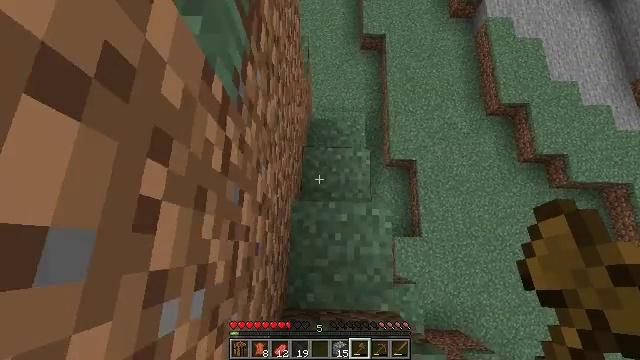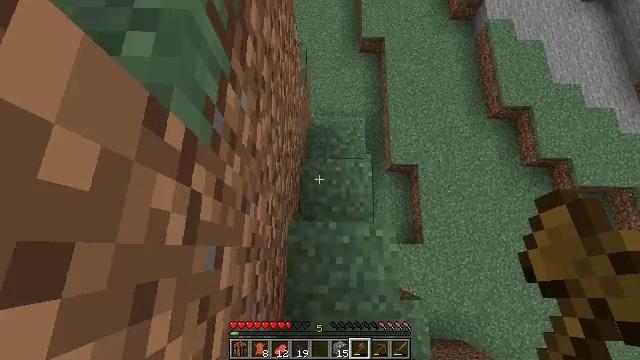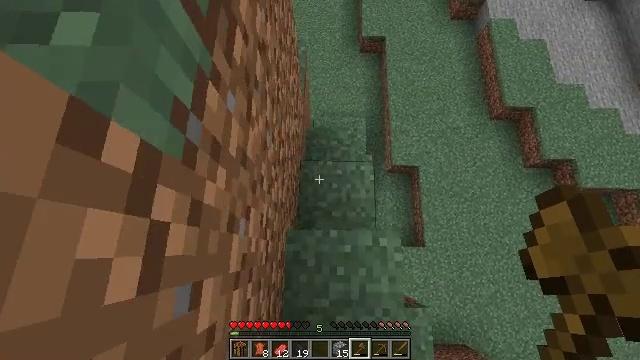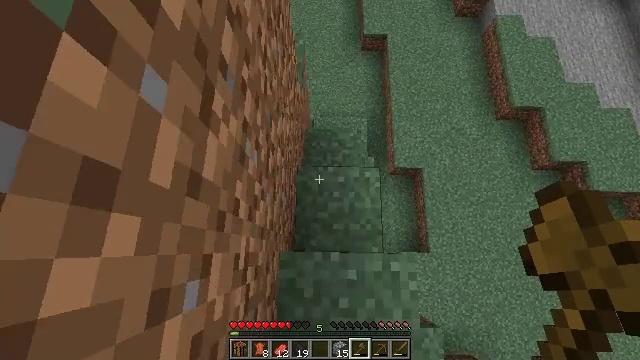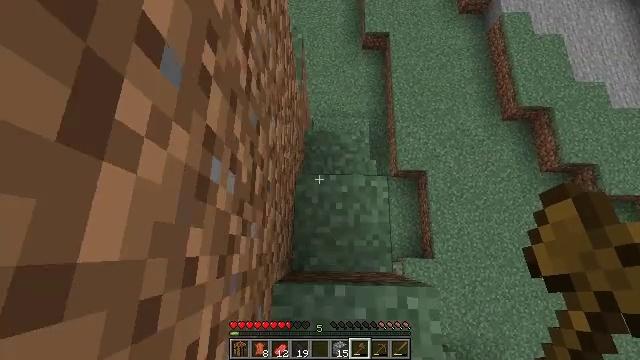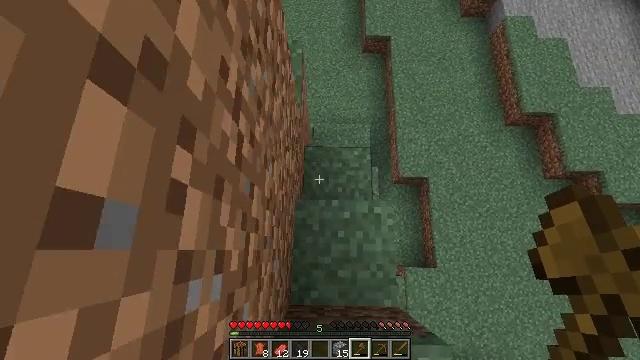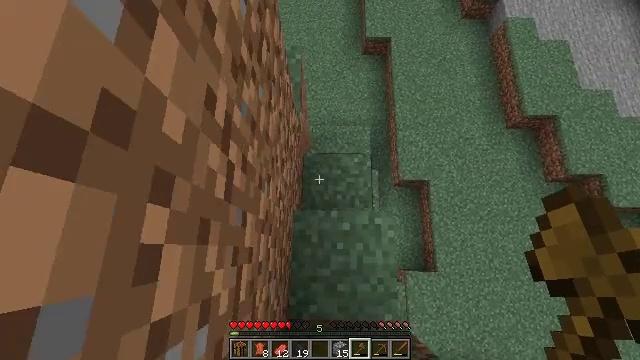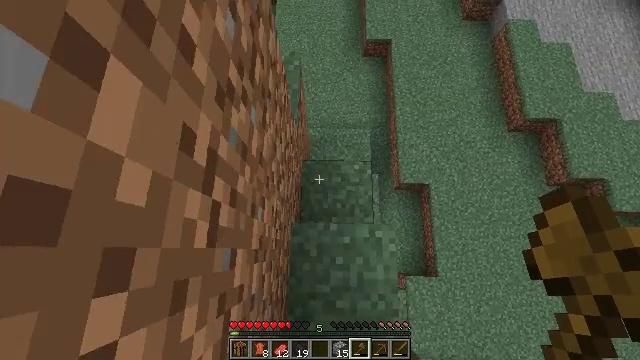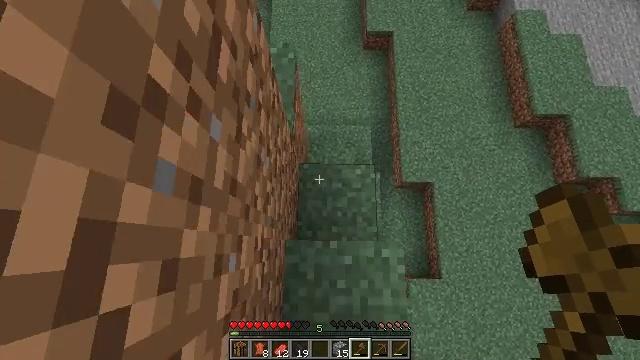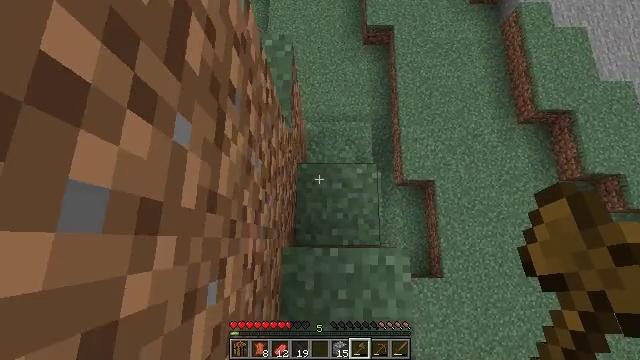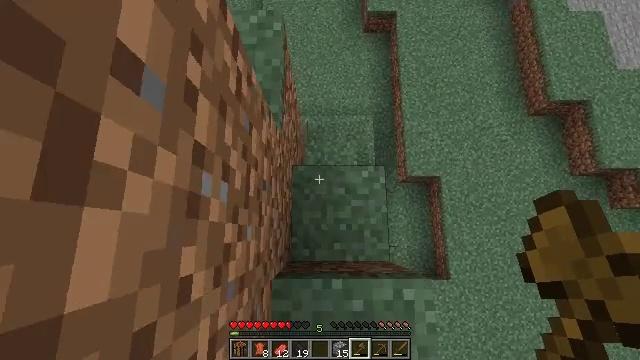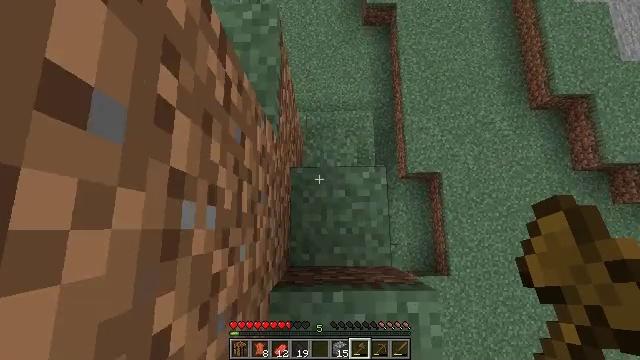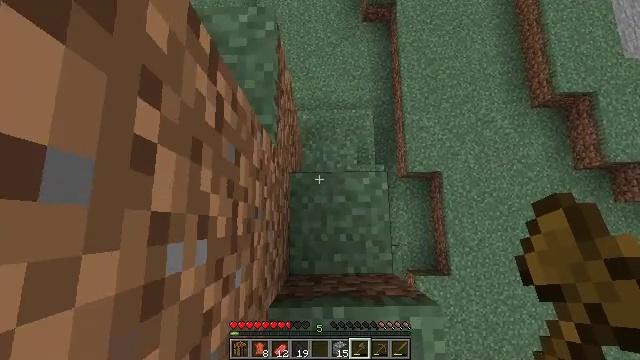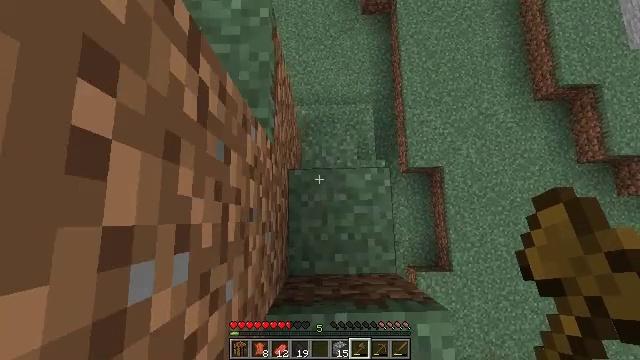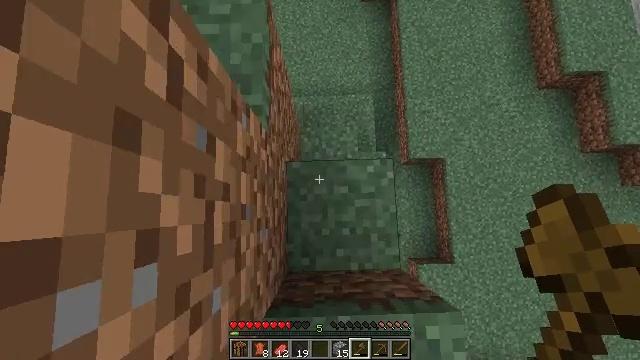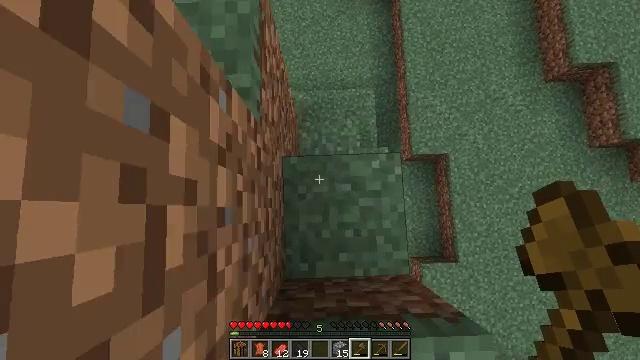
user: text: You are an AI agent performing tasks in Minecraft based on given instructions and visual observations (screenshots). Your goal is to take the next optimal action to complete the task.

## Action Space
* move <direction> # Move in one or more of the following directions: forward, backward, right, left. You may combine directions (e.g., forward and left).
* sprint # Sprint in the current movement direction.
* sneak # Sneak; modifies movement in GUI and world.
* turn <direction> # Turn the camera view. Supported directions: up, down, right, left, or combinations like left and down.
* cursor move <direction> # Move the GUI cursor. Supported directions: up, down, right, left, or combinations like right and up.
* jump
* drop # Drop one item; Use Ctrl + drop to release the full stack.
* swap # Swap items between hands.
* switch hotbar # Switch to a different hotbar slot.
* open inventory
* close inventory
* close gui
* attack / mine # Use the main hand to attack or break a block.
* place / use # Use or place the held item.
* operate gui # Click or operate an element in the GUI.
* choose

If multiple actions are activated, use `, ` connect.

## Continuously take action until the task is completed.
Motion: motion action
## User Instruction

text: Gather dark oak log for crafting.
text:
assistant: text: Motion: move forward
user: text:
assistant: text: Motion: move forward
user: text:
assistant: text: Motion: move forward
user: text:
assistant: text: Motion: move forward
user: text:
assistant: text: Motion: move forward
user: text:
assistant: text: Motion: move forward
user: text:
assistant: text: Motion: move forward
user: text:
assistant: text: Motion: move forward, turn down
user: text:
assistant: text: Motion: no_op
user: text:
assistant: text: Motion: turn down
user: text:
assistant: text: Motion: turn down
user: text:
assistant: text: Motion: no_op
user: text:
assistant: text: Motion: turn down
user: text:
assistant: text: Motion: turn down
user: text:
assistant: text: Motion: no_op
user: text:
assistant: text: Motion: no_op
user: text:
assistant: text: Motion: move forward
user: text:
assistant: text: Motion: move forward
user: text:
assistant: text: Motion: move forward
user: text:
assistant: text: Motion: move forward
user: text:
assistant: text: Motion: move forward
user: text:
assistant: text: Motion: no_op
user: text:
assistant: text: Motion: no_op
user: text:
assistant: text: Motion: no_op
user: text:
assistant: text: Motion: no_op
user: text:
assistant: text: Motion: no_op
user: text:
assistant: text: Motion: no_op
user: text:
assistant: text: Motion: no_op
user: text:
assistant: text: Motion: no_op
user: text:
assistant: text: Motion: no_op